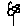
Label: flower